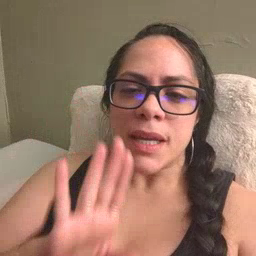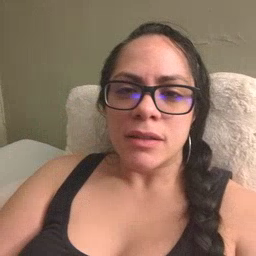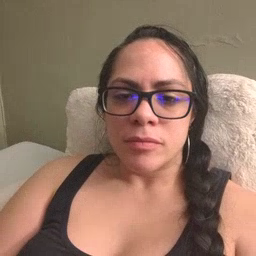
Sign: bee